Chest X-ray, PA view. Patient: 9 years old, sex F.
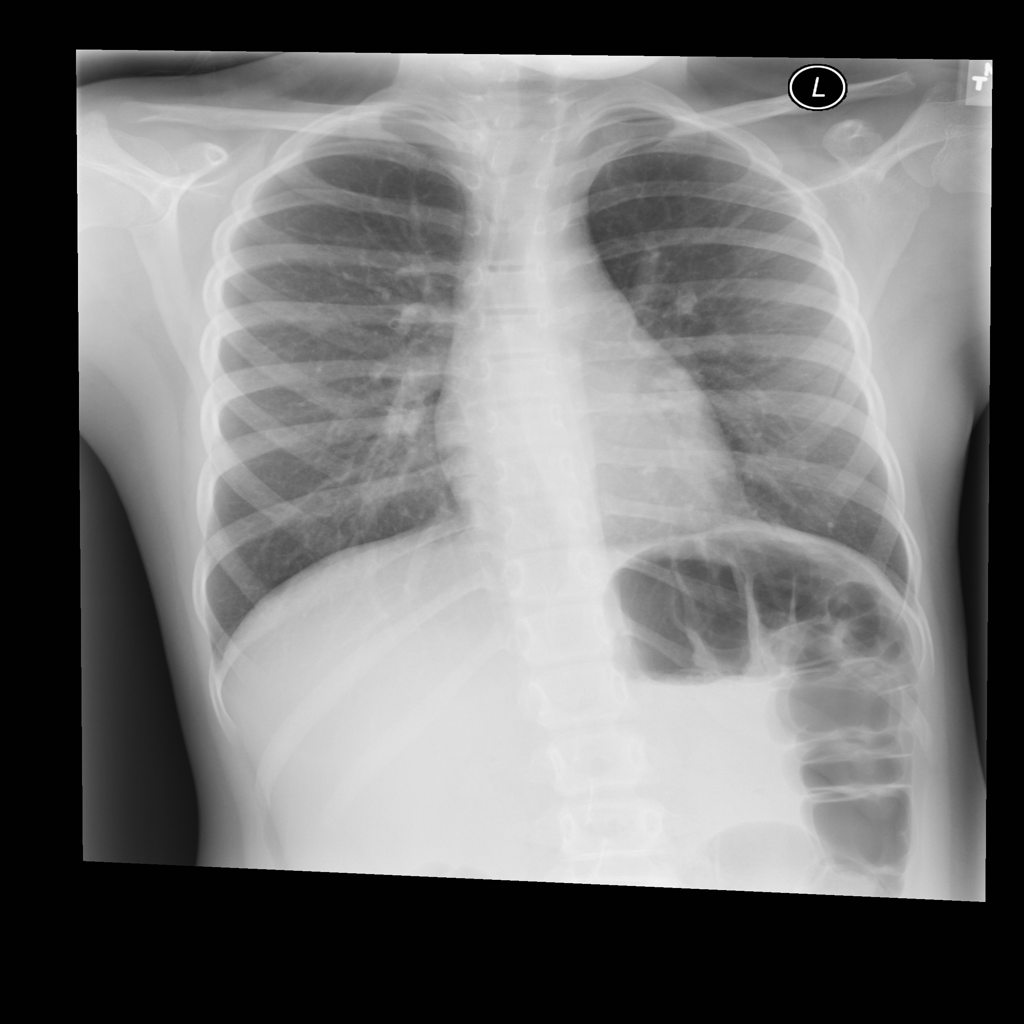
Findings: No Finding